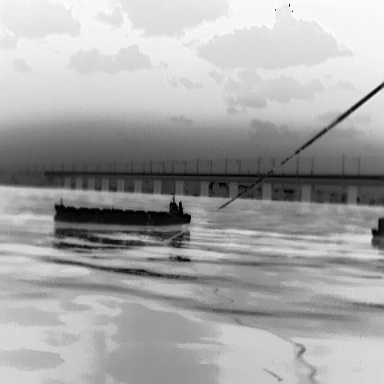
There is a liner in the infrared image.